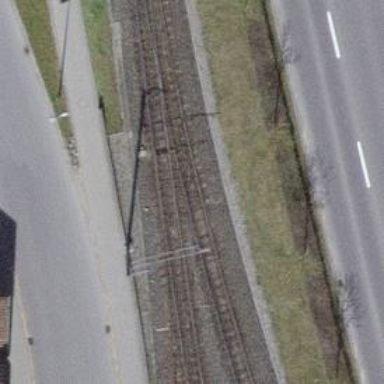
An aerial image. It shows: Narrow-gauge railway with one track. The railway is electrified with contact line and is classified as W1_U block.